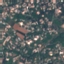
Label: Residential